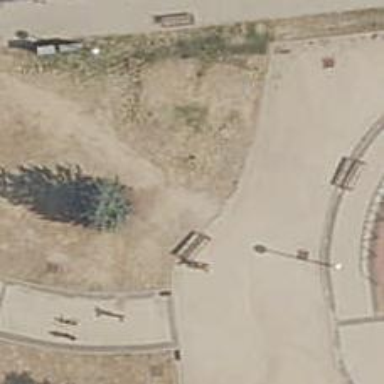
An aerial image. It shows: Brown bench.